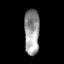
Tissue: skin
Cell type: Epithelial cells
Senescence score: 0.2781
Nuclear area (px): 678
Mean DAPI intensity: 152.27